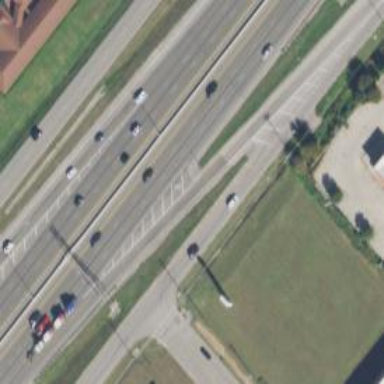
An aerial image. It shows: Secondary road with asphalt surface and frontage road.